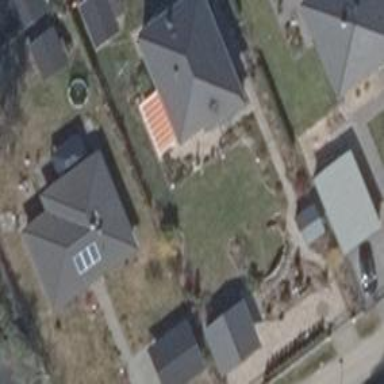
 oriented along the building and colored grey."